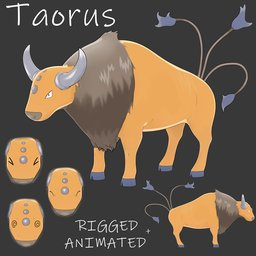
Label: animals